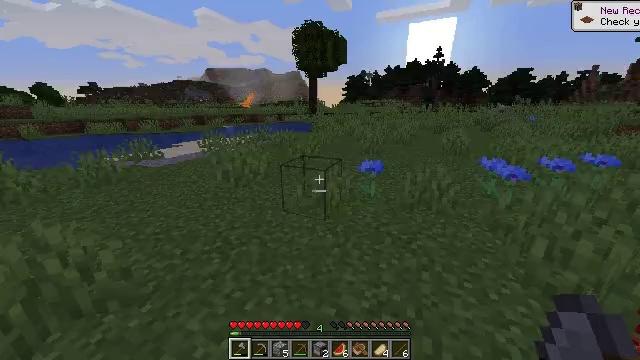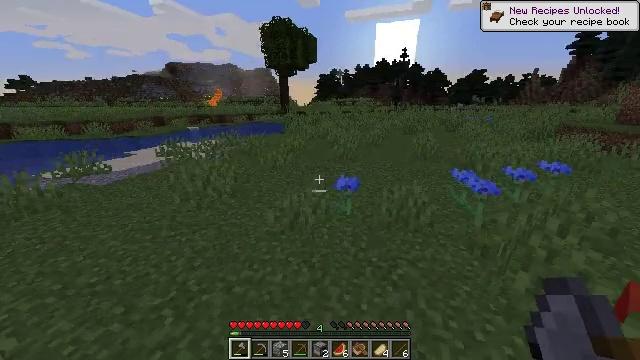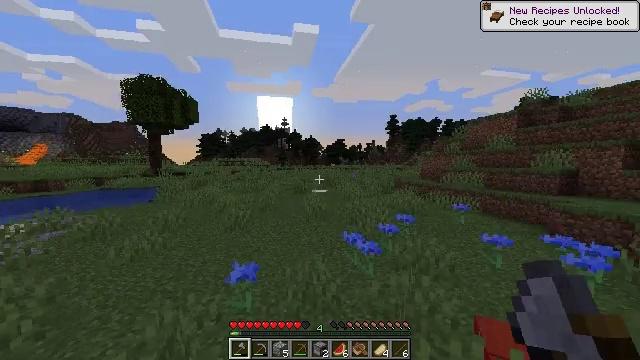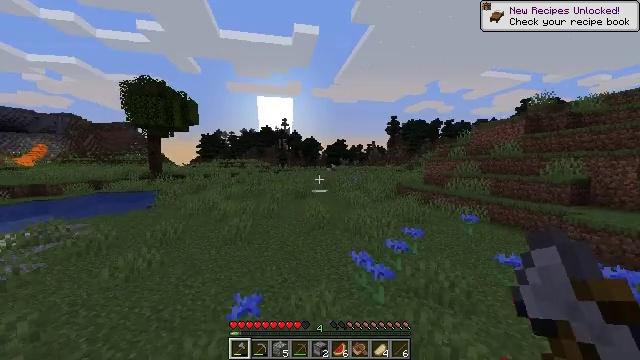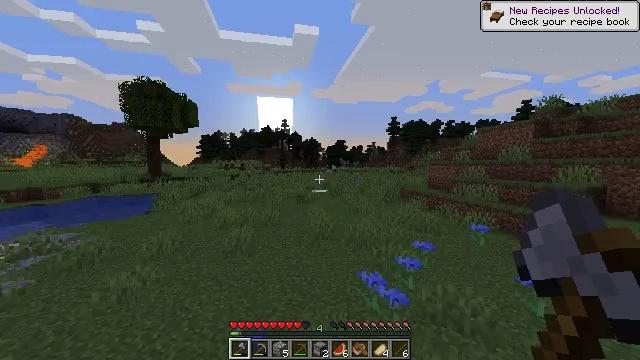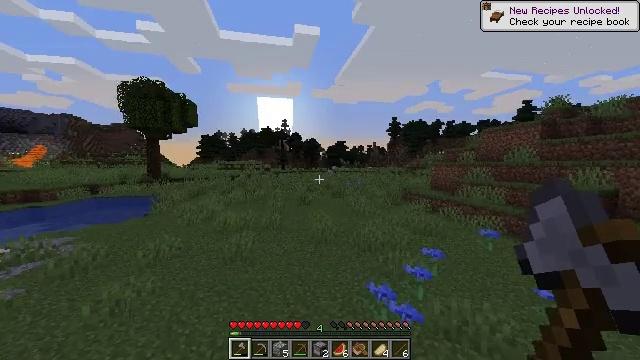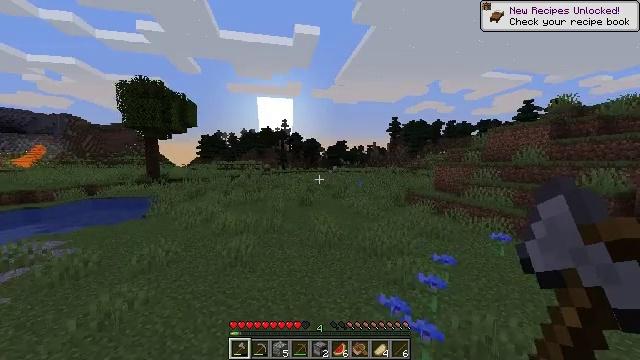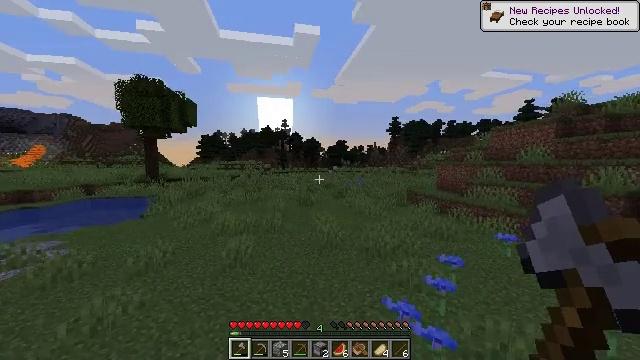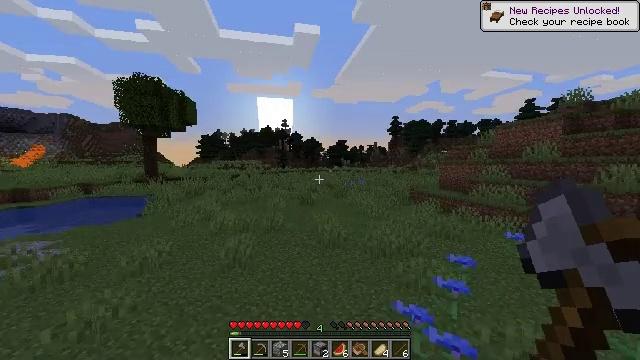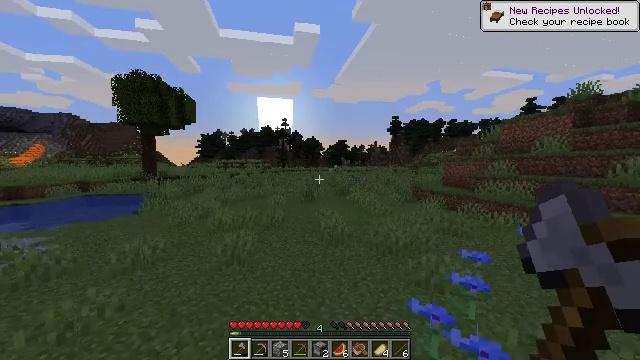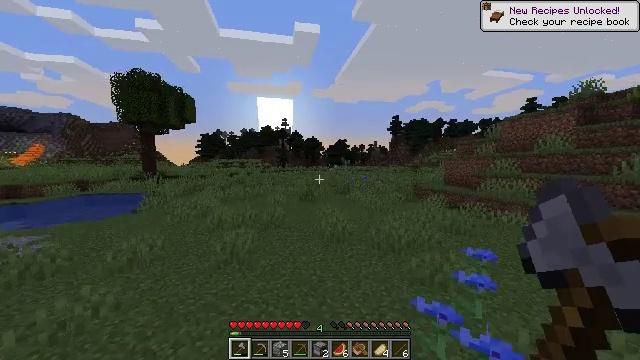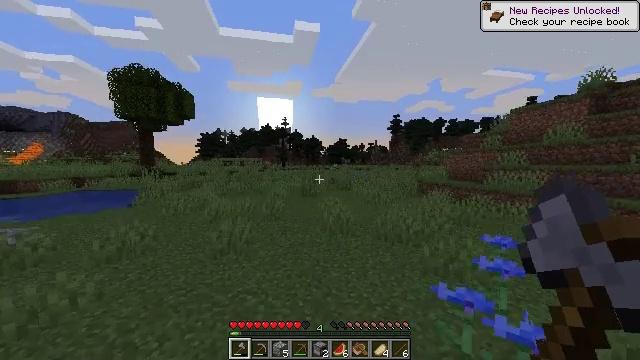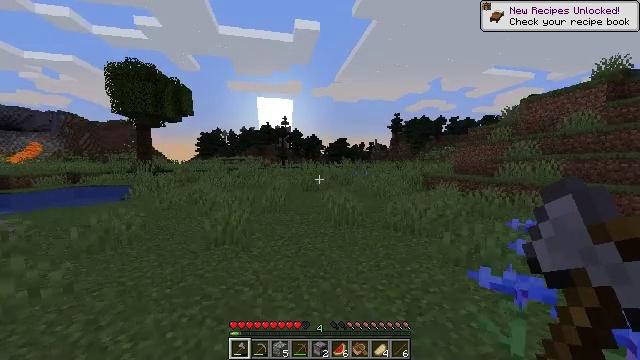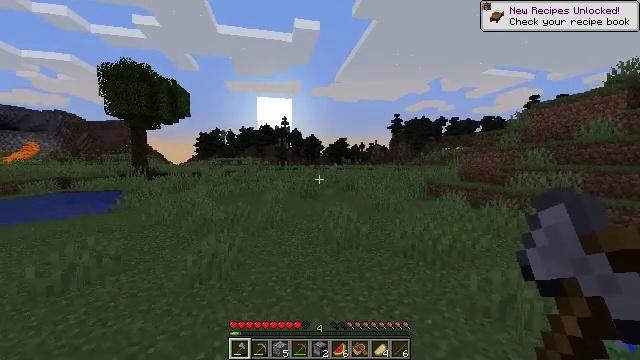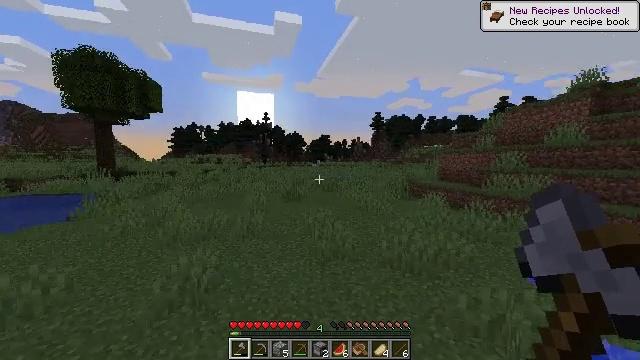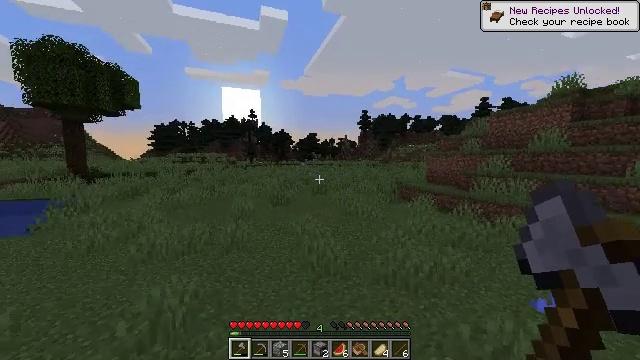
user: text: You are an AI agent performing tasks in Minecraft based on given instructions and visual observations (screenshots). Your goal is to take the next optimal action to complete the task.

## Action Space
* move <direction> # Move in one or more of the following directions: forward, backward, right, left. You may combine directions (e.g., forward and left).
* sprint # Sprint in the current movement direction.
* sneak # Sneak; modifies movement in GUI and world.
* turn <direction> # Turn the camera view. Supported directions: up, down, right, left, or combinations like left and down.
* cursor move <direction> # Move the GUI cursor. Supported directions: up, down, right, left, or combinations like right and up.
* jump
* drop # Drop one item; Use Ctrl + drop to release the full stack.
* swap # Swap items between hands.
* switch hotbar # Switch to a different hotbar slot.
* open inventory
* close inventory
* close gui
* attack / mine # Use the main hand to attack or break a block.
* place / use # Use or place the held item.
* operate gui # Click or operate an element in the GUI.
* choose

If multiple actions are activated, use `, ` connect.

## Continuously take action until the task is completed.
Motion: motion action
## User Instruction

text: Kill mobs.
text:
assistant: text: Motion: move forward, sprint, jump
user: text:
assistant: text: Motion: move forward, sprint, turn right and up, jump
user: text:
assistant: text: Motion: move forward, sprint, jump
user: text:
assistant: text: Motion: move forward, sprint, jump
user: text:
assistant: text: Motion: move forward, sprint, jump
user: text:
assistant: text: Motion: move forward, sprint, jump
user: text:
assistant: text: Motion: move forward, sprint, jump
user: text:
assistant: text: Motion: move forward, sprint, jump
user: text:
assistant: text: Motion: move forward, sprint, jump
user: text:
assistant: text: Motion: move forward, sprint, jump
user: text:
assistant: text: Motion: move forward, sprint, jump
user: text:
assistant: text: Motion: move forward, sprint, jump
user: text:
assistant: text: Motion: move forward, sprint, jump
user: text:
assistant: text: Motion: move forward, sprint, turn right and down, jump
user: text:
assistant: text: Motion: move forward, sprint, turn right, jump
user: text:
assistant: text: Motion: move forward, sprint, turn right, jump
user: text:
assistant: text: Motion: move forward, sprint, jump
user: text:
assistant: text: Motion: move forward, sprint, turn down, jump
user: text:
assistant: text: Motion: move forward, sprint, turn left and down, jump
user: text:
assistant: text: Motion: move forward, sprint, turn left and down, jump
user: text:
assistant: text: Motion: move forward, sprint, turn left, jump
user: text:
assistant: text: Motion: move forward, sprint, jump
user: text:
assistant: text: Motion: move forward, sprint, jump
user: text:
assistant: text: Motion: move forward, sprint, jump
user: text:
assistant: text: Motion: move forward, sprint, jump
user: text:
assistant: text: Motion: move forward, sprint, jump
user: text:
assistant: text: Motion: move forward, sprint, jump
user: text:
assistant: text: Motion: move forward, sprint, jump
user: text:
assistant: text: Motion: move forward, sprint, jump
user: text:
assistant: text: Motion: move forward, sprint, jump